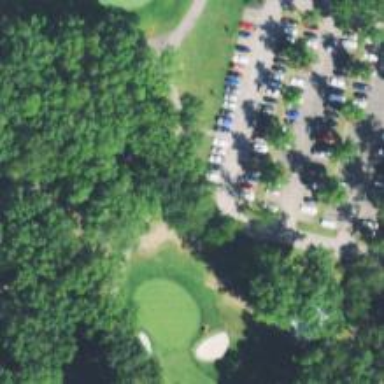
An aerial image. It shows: Path for golf carts.